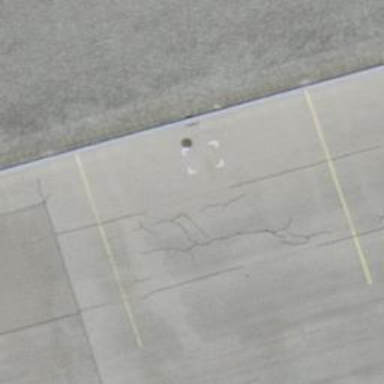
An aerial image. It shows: Airport parking position.